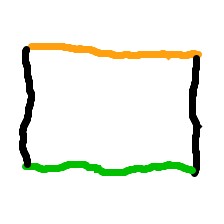
Shape: rectangle